Question:
I have used <URL> and installed Opera Dragonfly locally as mentioned. But now I am unable to load the JavaScript for debugging. Attached the screenshot of error. Any idea on resolving this?
I am using Opera 12.
My dragonfly environment is :
Protocol Version: 1
Core Version: 2.10.289
Operating System: Win32
Platform: Win32
User Agent: Opera/9.80 (Windows NT 5.1; U; en) Presto/2.10.289 Version/12.00
Opera Dragonfly Version: $dfversion$
Revision Number: $revdate$
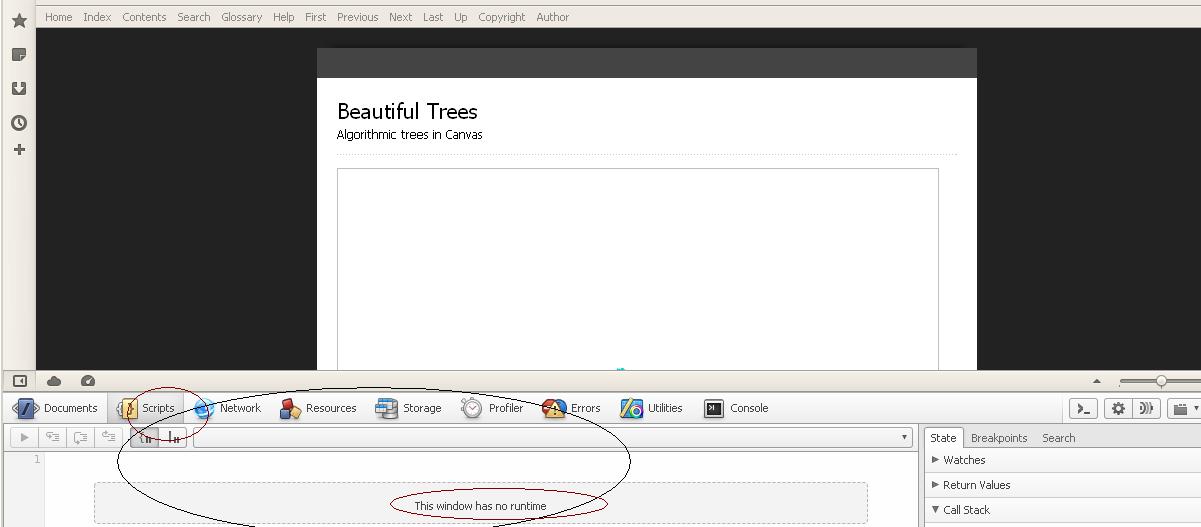
Answer: I never tried out Dragonfly locally.
I see one potential problem with the post containing the link to the dragonfly zip-file.
This line here: '5. May 2011, 10:52:51'
Are you sure that your version of Opera is still compatible to this version of Dragonfly?
<URL>
### The following helps on general questions:
Did you select the right debugging context?
Either start Dragonfly from the Window you want to debug by pressing 'Ctrl+Shift+I' or select the right context using the rightmost button below your zoom-slider in your screenshot.